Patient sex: F
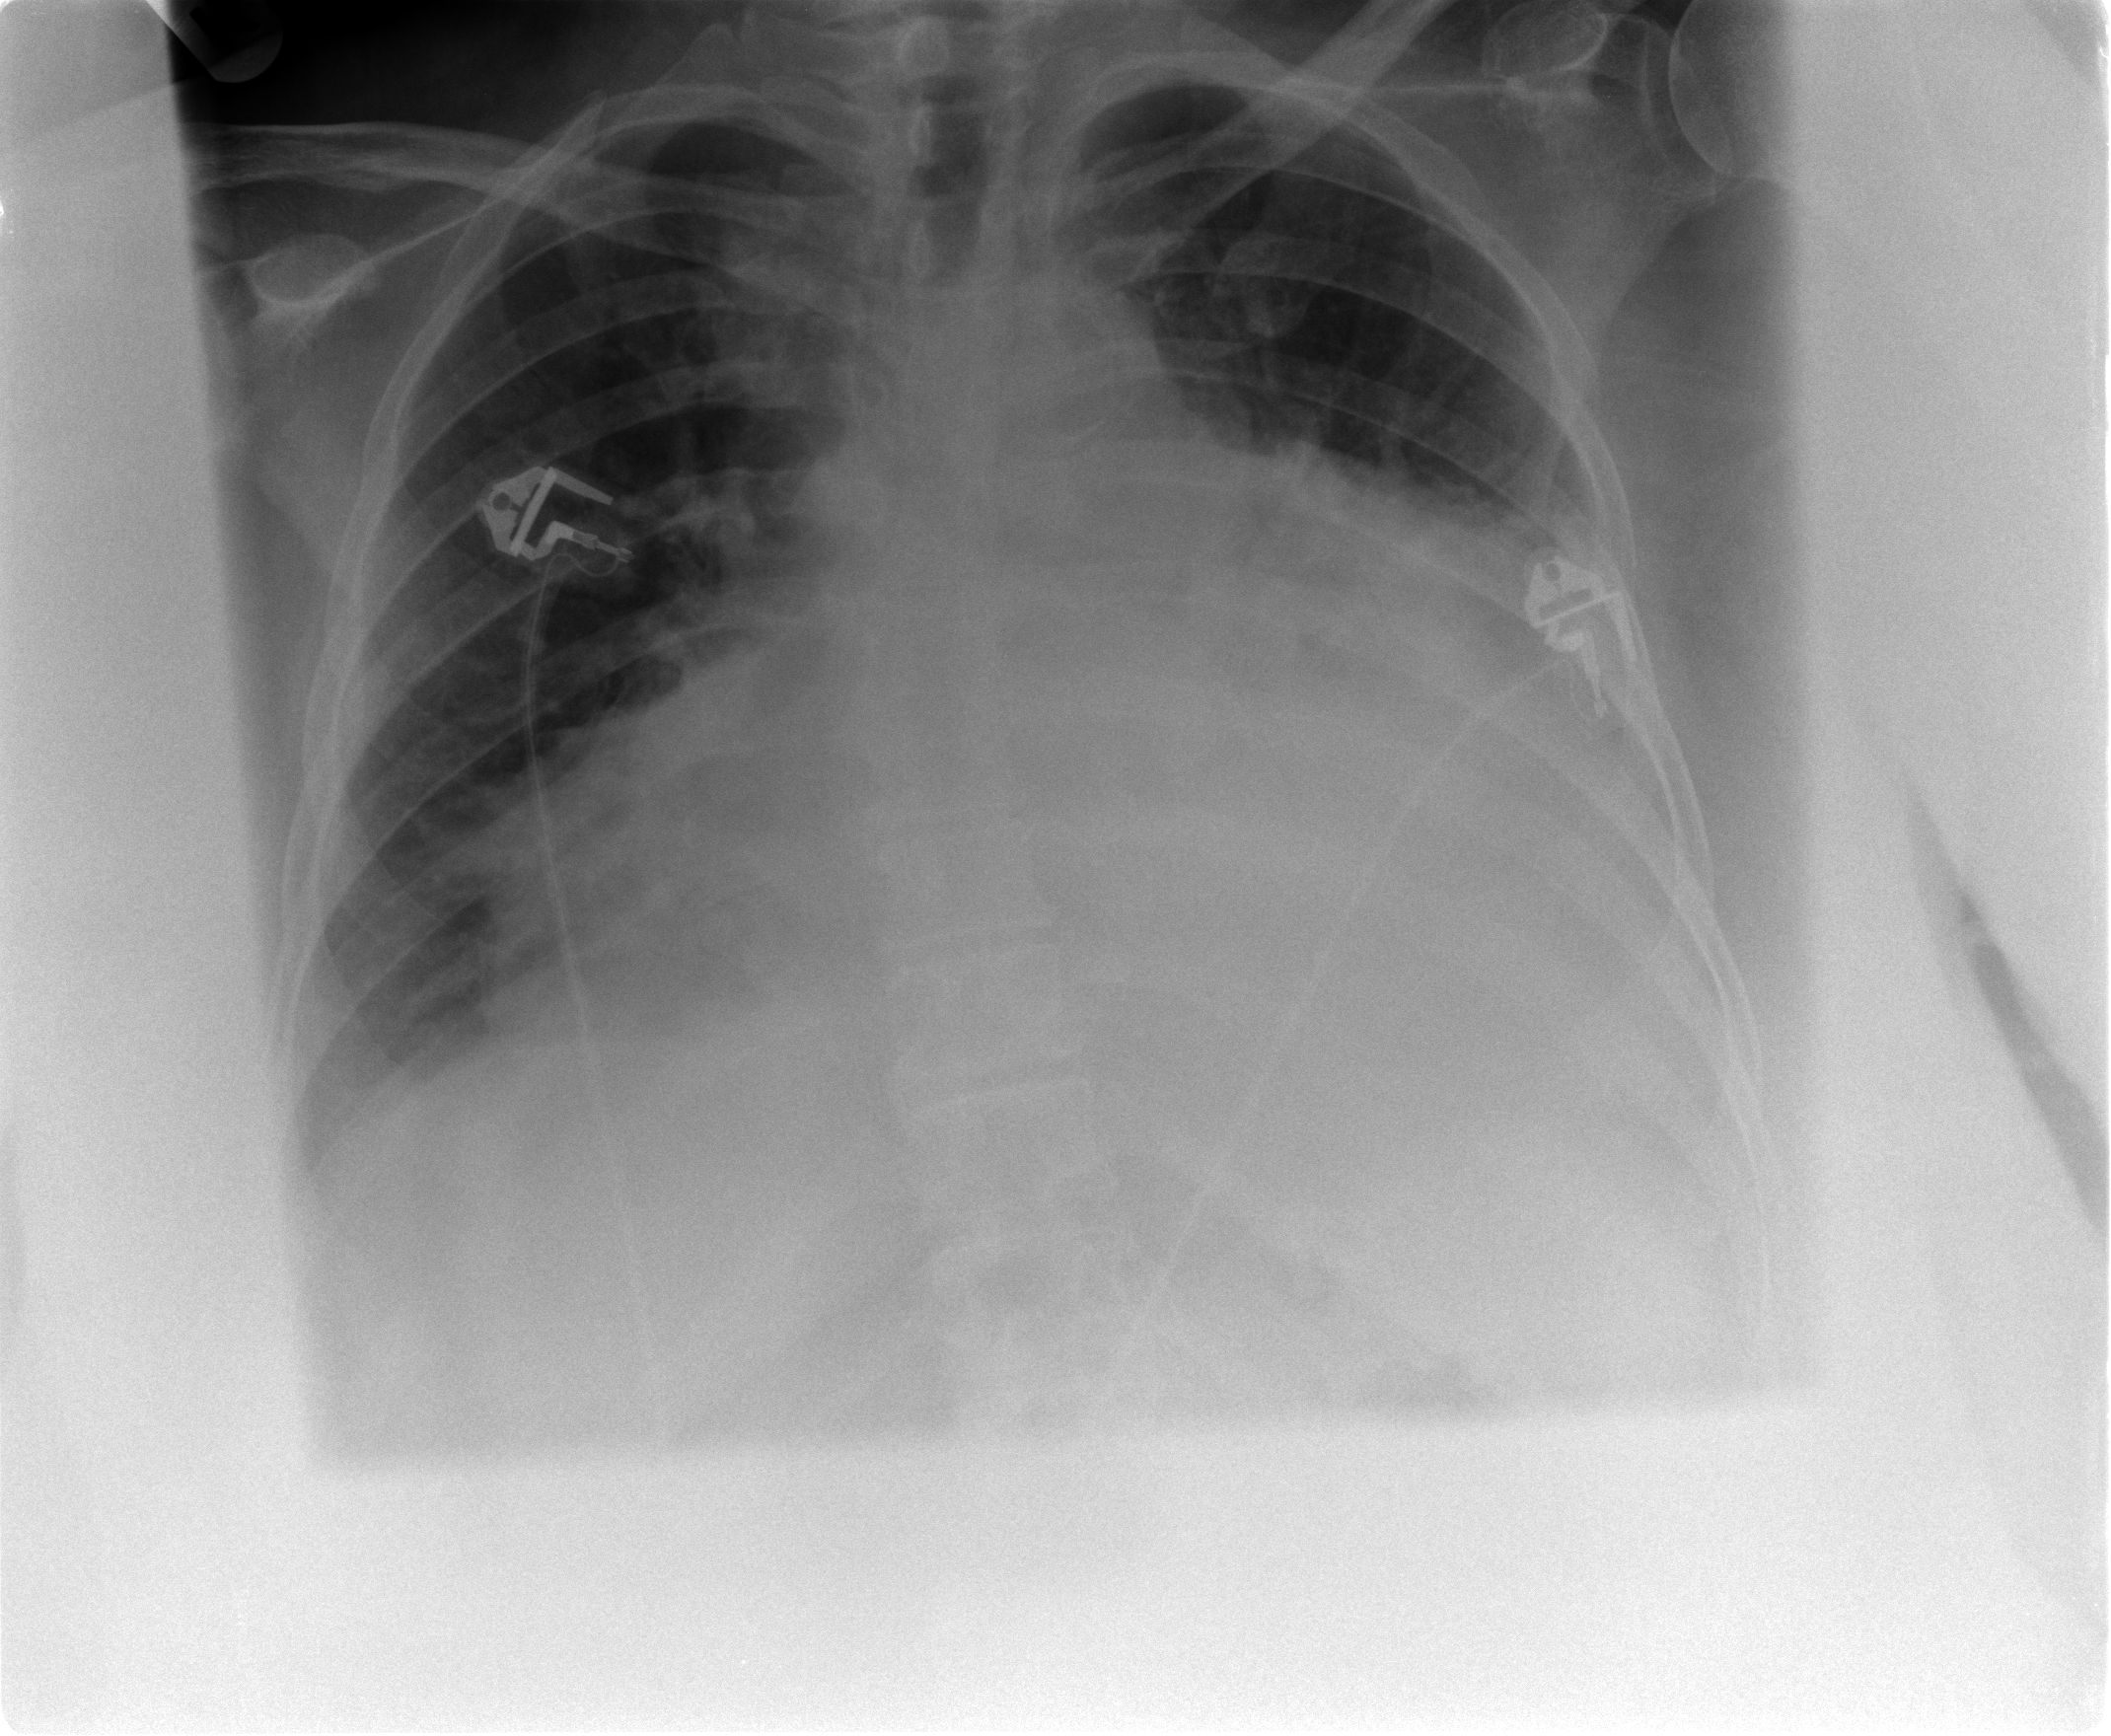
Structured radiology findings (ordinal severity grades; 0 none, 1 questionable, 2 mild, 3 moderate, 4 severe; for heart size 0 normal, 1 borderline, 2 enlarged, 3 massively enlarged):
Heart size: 2
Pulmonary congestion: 2
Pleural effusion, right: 1
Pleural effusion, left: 3
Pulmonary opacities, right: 2
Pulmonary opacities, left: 0
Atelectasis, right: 2
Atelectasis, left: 3